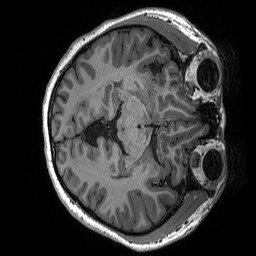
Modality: T1w
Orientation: axial
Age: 31
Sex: female